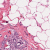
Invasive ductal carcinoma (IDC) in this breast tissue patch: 1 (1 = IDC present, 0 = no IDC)